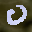
Label: 0